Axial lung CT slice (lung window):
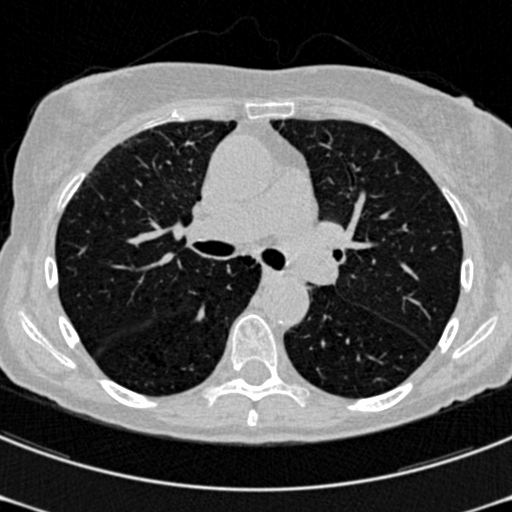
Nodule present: no